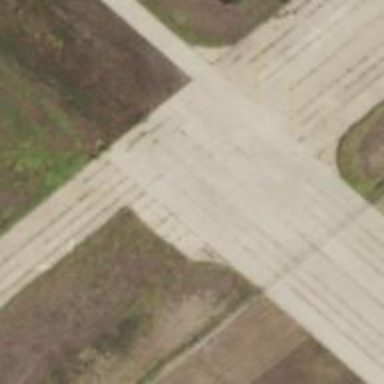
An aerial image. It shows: Abandoned airport.